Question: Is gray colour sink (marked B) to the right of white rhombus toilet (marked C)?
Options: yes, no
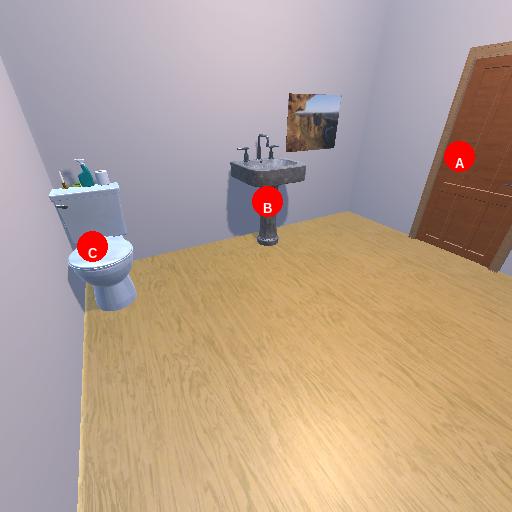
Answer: yes